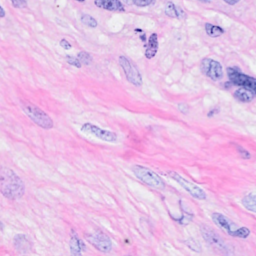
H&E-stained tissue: Breast